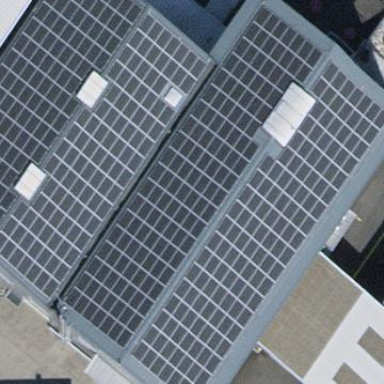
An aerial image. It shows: Solar power generator utilizing photovoltaic technology with solar photovoltaic panels.